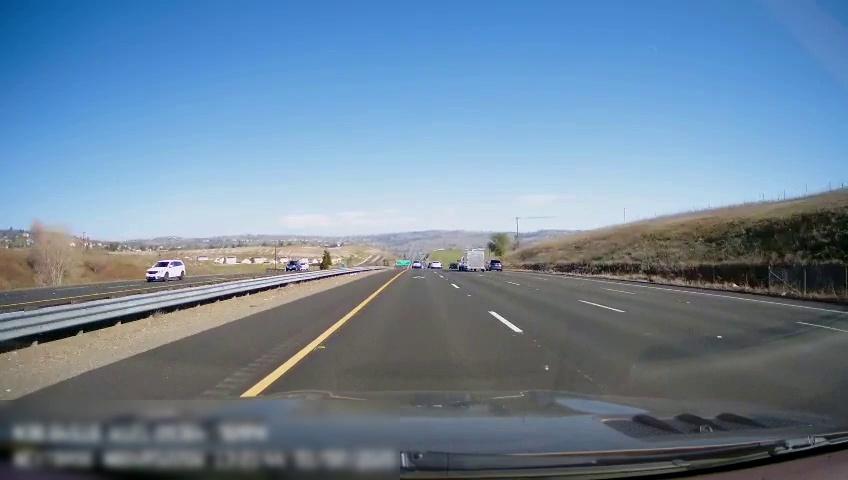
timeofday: Day
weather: Sunny
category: Drivable Space
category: Drivable Space
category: Vehicles | SUV
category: Vehicles | Car
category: Vehicles | SUV
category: Vehicles | Car
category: Vehicles | Other LV
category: Vehicles | Car
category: Vehicles | Truck
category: Lanes | Current Lane
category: Lanes | Current Lane
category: Lanes | Alternate Lane
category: Lanes | Alternate Lane
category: Lanes | Alternate Lane
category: Lanes | Opposite Lane
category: Lanes | Opposite Lane
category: Lanes | Opposite Lane
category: Traffic | Signs